Field crop: maize
Growth stage: 2
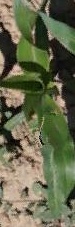
Species: maize